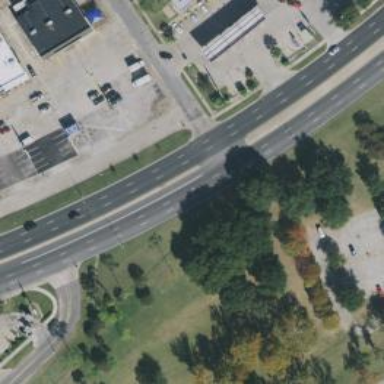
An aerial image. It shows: Tertiary road with separate sidewalk.